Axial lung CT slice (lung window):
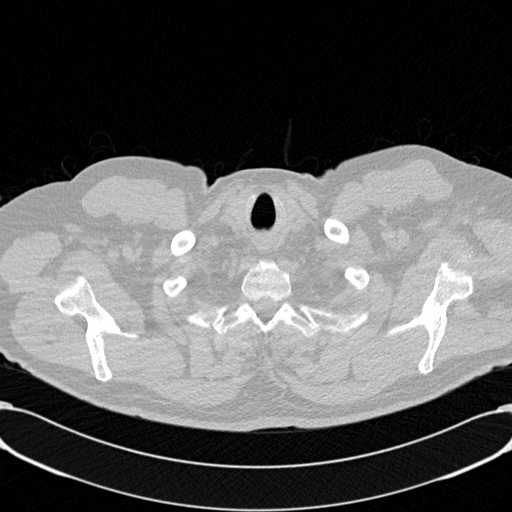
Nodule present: no